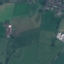
Label: Pasture